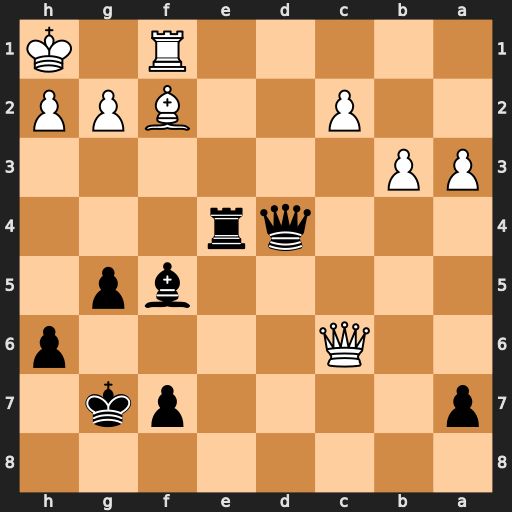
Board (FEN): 8/p4pk1/2Q4p/5bp1/3qr3/PP6/2P2BPP/5R1K
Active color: b
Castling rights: -
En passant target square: -
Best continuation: Qxf2 Qc3+ Qd4 Qxd4+ Rxd4